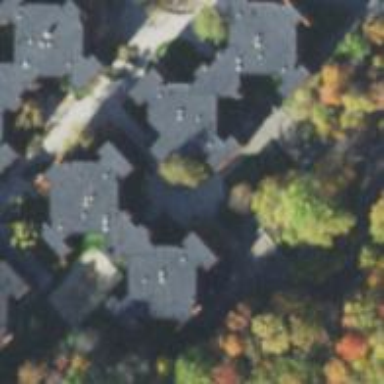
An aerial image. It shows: Dormitory building.